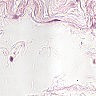
Metastatic tissue present: no